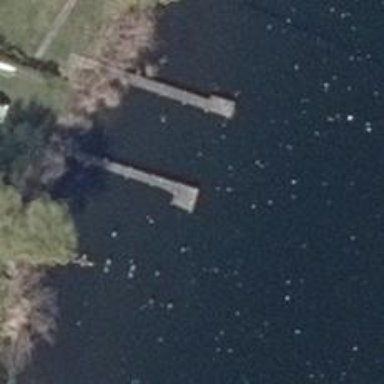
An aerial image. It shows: Man-made pier.